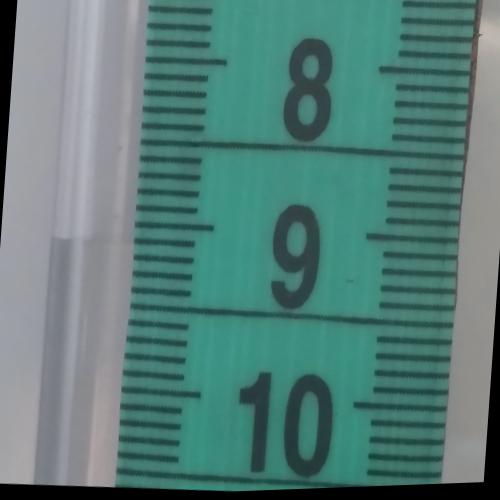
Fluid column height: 9.1 cm